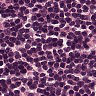
Metastatic tissue present: no